Aerial crown-view tile of a tropical tree (Barro Colorado Island, Panama), acquired 20250616:
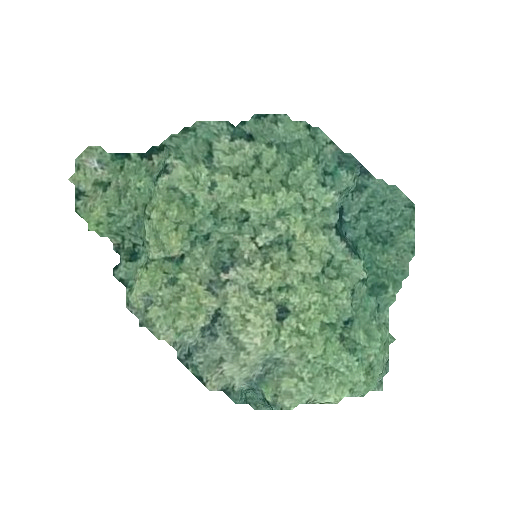
Species: Prioria copaifera
GBIF accepted scientific name: Prioria copaifera
Crown area: 103.558 m²